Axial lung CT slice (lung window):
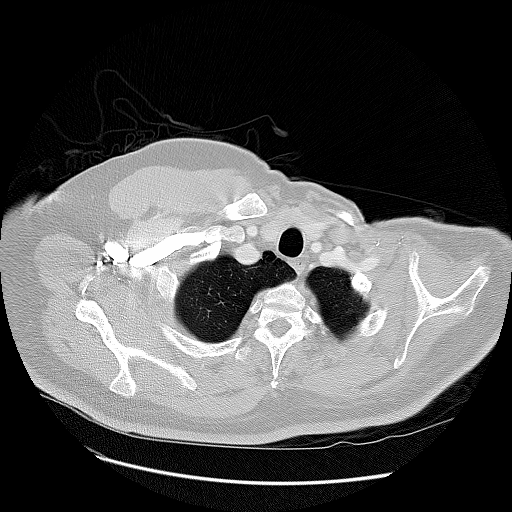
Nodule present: no